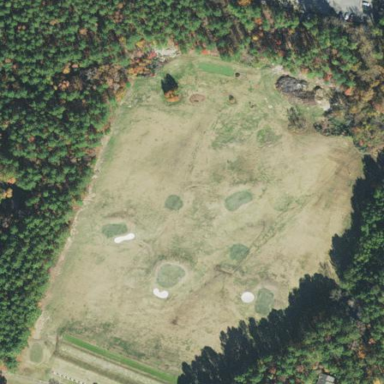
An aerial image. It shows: Grassy area designated as driving range for golf.